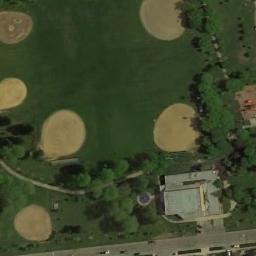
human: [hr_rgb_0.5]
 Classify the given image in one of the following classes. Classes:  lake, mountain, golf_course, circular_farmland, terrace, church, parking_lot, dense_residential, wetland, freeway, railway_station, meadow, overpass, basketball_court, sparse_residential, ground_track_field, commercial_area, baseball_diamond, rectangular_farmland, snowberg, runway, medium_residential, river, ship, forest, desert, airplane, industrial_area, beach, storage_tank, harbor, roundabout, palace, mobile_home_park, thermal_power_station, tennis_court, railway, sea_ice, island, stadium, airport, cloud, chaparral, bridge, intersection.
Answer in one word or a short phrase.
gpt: baseball_diamond